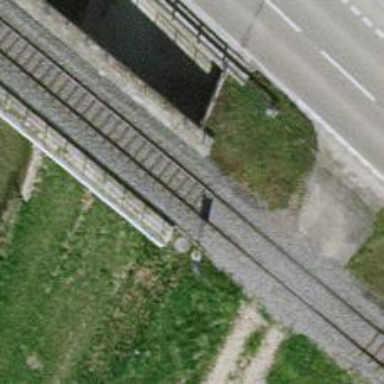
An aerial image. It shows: Single-track railway bridge with electrified contact line.